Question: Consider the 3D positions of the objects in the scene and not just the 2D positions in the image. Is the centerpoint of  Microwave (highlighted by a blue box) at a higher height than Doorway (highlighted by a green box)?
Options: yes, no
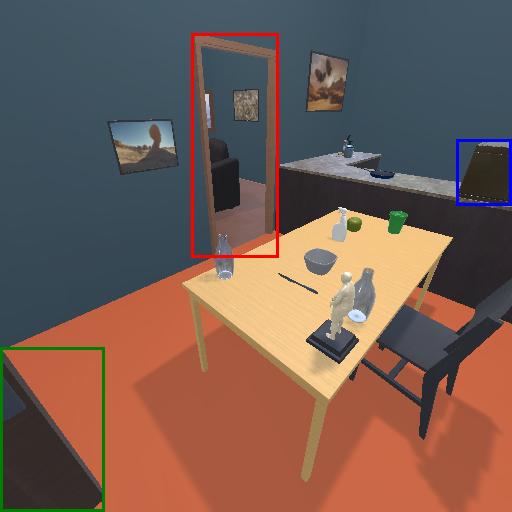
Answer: yes